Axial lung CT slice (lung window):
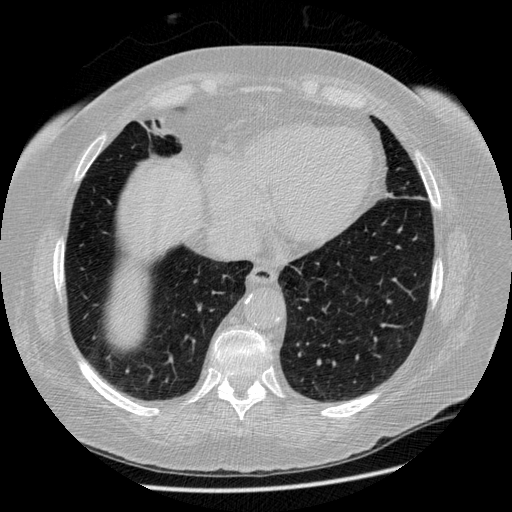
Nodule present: no